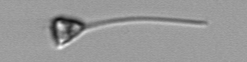
Label: Asterionellopsis_glacialis